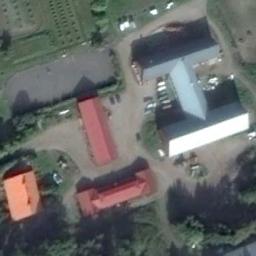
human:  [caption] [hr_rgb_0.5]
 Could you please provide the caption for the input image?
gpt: The central part of the palace is a circular building .

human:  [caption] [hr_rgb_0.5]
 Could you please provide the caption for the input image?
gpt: The palace is on the open place next to some trees .

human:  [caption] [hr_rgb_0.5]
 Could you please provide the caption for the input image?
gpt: There are some trees near the palace .

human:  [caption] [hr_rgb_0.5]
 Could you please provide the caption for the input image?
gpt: The palace has some palaces of different colors .

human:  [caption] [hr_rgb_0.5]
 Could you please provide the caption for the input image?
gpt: There are some green trees beside the red palace .